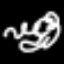
Label: squiggle